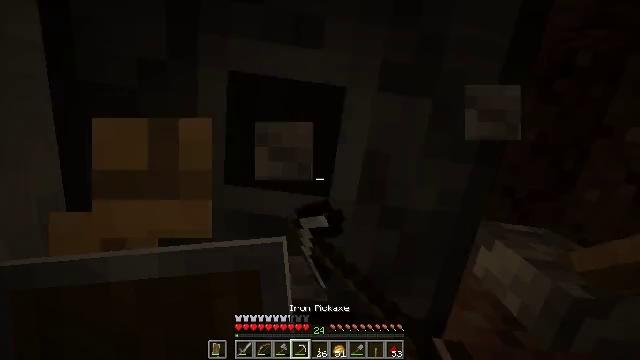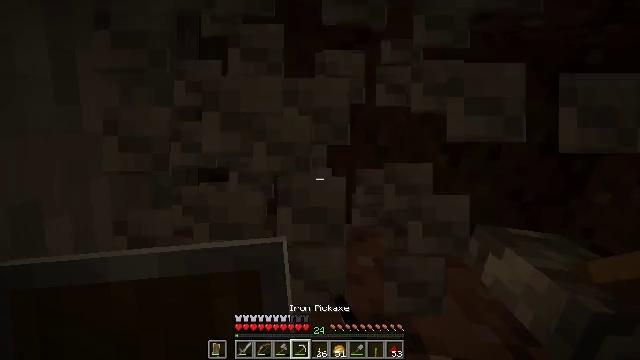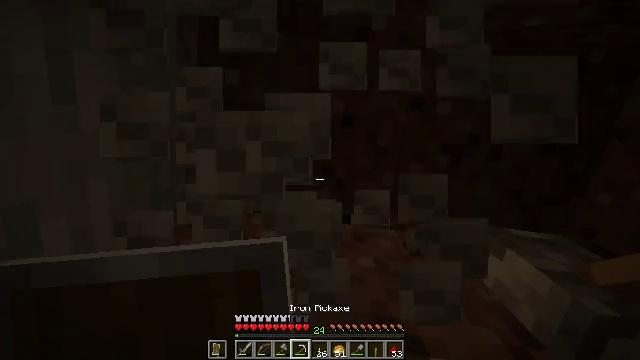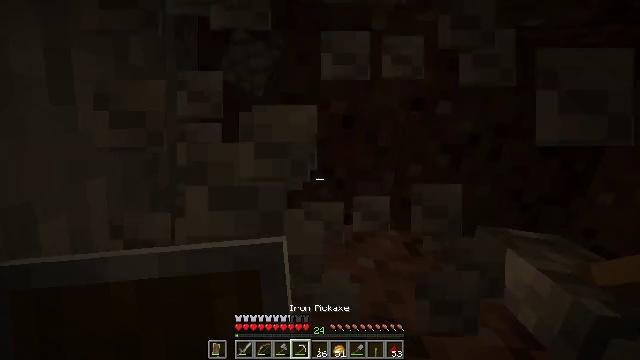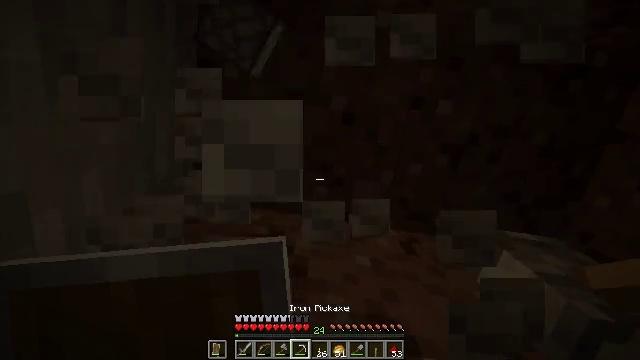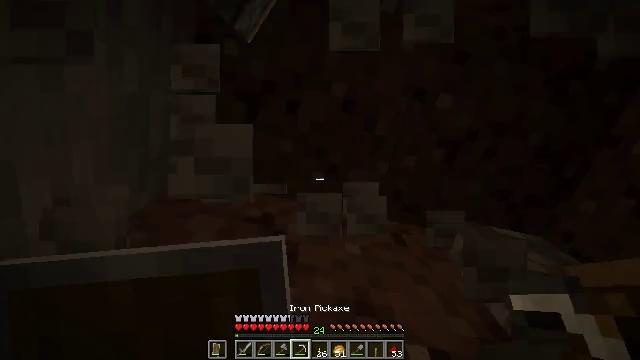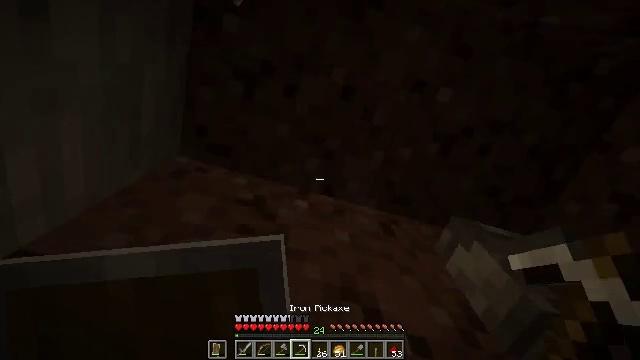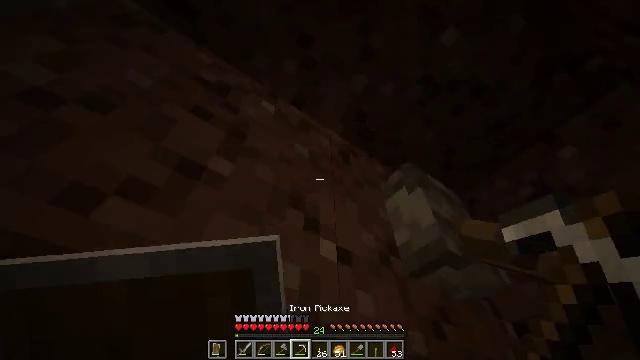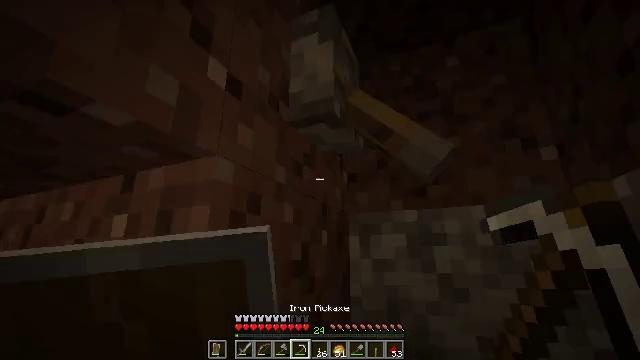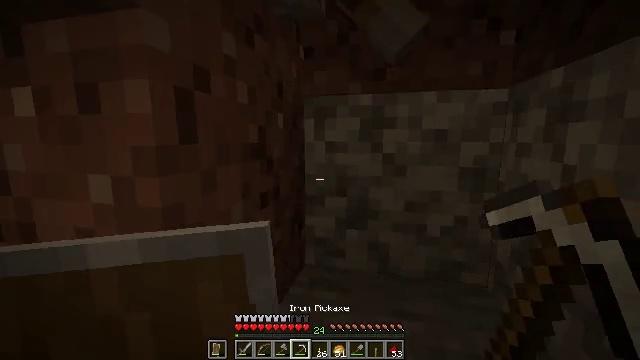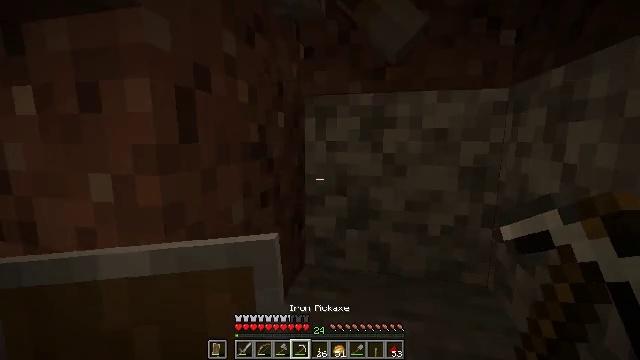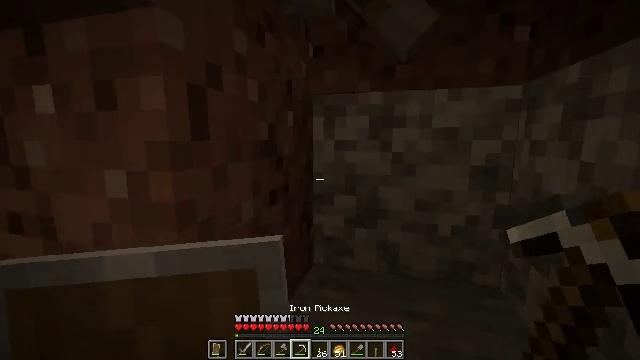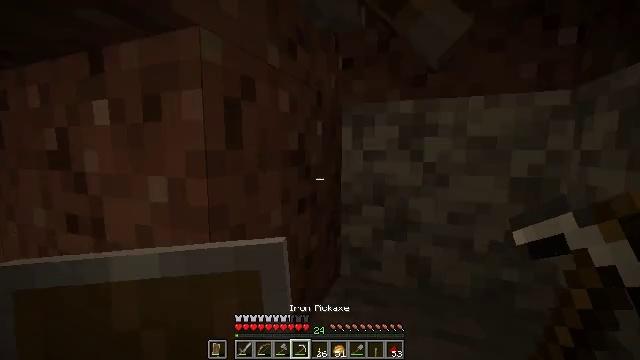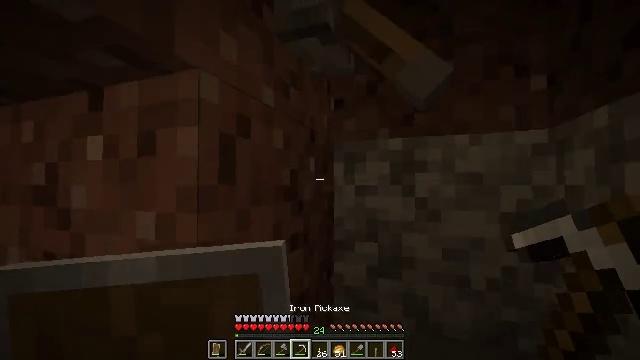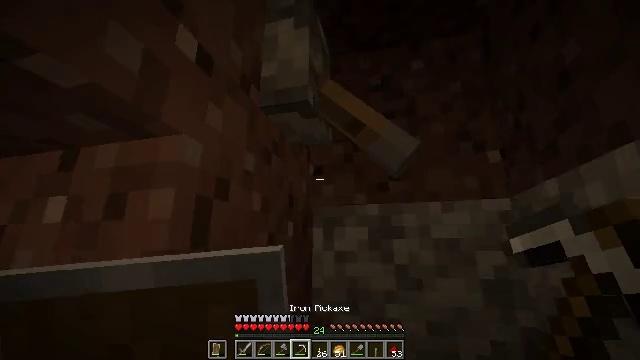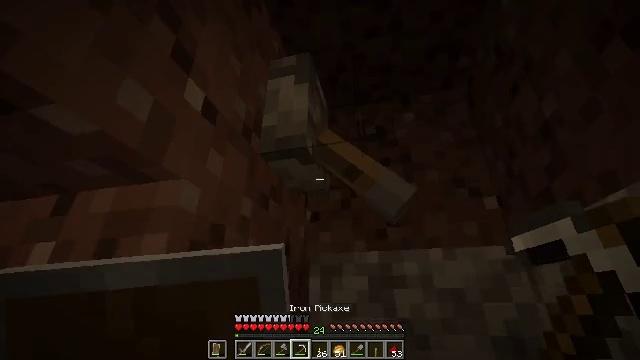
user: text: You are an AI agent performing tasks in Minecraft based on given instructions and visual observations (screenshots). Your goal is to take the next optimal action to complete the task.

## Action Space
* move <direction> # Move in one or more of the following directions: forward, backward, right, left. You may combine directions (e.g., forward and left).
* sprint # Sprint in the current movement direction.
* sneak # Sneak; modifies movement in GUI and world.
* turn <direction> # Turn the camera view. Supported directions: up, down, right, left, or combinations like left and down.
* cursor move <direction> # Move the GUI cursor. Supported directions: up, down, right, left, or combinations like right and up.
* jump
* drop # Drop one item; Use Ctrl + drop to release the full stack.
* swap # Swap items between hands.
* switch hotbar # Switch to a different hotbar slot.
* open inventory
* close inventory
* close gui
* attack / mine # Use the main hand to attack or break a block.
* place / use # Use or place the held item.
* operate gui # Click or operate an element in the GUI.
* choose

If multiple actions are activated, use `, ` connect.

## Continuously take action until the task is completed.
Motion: motion action
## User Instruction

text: Gather the lever into your inventory.
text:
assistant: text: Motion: no_op
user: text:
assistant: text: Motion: no_op
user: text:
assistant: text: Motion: no_op
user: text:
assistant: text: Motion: turn right
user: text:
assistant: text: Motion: turn right and down
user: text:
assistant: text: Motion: turn right and down
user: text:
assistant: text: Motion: move forward, turn right and down
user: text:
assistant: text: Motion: move forward, turn right and down
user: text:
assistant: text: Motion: move forward, turn right and down
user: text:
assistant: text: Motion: no_op
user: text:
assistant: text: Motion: turn left
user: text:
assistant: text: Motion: turn left and up
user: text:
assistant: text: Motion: turn right and up
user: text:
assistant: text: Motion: turn right and up
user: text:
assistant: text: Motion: turn up
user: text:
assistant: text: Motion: no_op
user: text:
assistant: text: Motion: turn up
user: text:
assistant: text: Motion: turn left and up
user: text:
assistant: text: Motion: attack / mine
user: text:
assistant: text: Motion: attack / mine
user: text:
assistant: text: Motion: attack / mine
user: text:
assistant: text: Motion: attack / mine
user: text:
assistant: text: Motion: attack / mine
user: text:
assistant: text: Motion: attack / mine
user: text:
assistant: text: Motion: attack / mine
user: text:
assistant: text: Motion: attack / mine
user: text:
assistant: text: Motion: attack / mine
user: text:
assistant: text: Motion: attack / mine
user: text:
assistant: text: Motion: attack / mine
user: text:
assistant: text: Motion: attack / mine